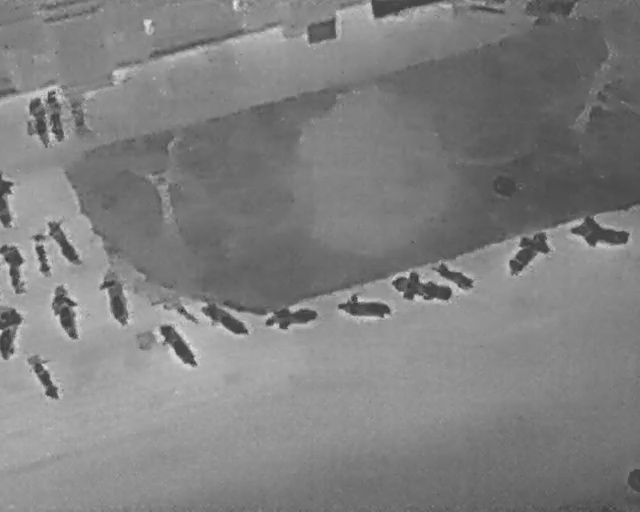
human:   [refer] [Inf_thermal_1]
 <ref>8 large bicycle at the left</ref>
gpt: <box>[[25, 62, 29, 73, 50], [16, 51, 19, 64, 72], [7, 54, 12, 66, 72], [-2, 62, 6, 66, 2], [8, 41, 11, 52, 58], [4, 45, 7, 54, 76], [0, 47, 4, 57, 76], [-3, 37, 5, 40, 2]]</box>

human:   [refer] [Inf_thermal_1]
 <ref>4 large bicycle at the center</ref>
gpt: <box>[[63, 50, 68, 62, 14], [54, 54, 58, 65, 3], [43, 56, 47, 67, 170], [33, 56, 37, 67, 27]]</box>

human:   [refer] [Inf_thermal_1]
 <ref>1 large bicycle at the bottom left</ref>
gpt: <box>[[5, 67, 8, 78, 60]]</box>

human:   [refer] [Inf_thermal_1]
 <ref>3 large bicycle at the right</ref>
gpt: <box>[[91, 39, 96, 51, 12], [79, 43, 84, 54, 131], [69, 48, 72, 58, 29]]</box>

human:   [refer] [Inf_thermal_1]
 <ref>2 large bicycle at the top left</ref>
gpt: <box>[[1, 21, 10, 26, 167], [4, 20, 12, 24, 167]]</box>